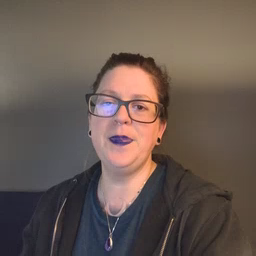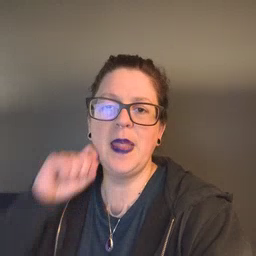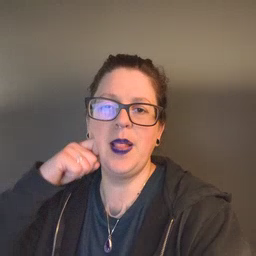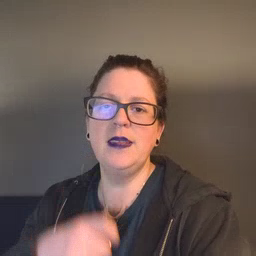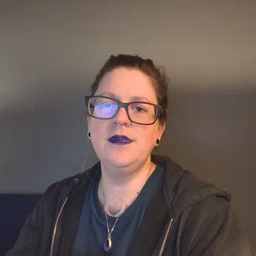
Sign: apple